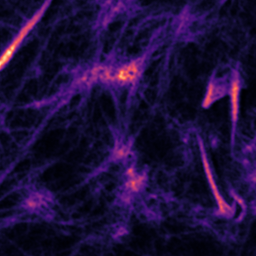
Label: Super-resolution F-actin image